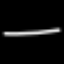
Label: line